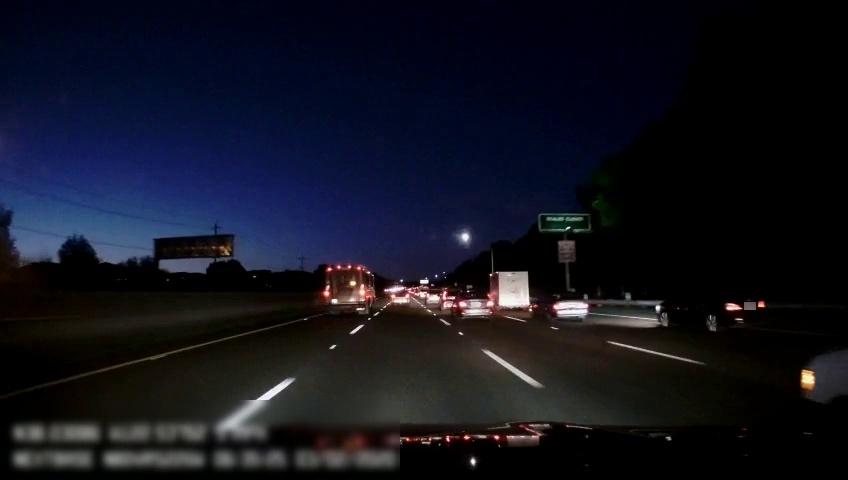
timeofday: Night
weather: Other
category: Drivable Space
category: Vehicles | Bus
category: Vehicles | Car
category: Vehicles | Truck
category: Vehicles | Car
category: Vehicles | Car
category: Vehicles | Car
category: Vehicles | Car
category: Vehicles | SUV
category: Vehicles | Truck
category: Lanes | Alternate Lane
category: Lanes | Current Lane
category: Lanes | Current Lane
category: Lanes | Alternate Lane
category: Lanes | Alternate Lane
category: Traffic | Signs
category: Traffic | Signs